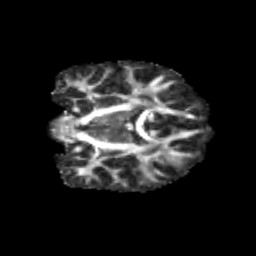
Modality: FA
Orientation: coronal
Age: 12
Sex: male
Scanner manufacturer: siemens
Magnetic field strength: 3 T
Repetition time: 3.8 s
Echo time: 0.07 s